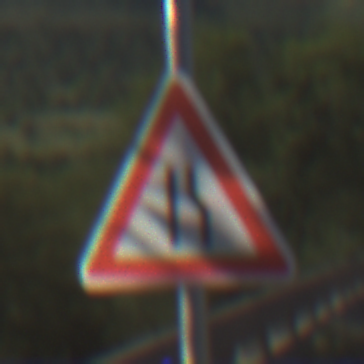
Verkehrszeichen: EinseitigVerengteFahrbahnRechts
Umgebung: Outdoor, RoadRail
Tageszeit: MorningAfternoon
Wetter: PartlyCloudy
Licht: Natural
Jahreszeit: NotSpecified
Kontrast: HighContrast